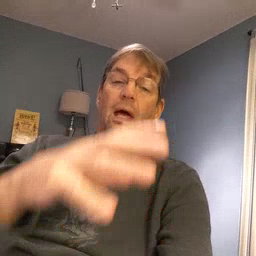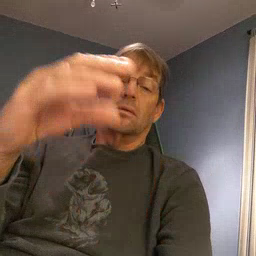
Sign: outside